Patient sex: M
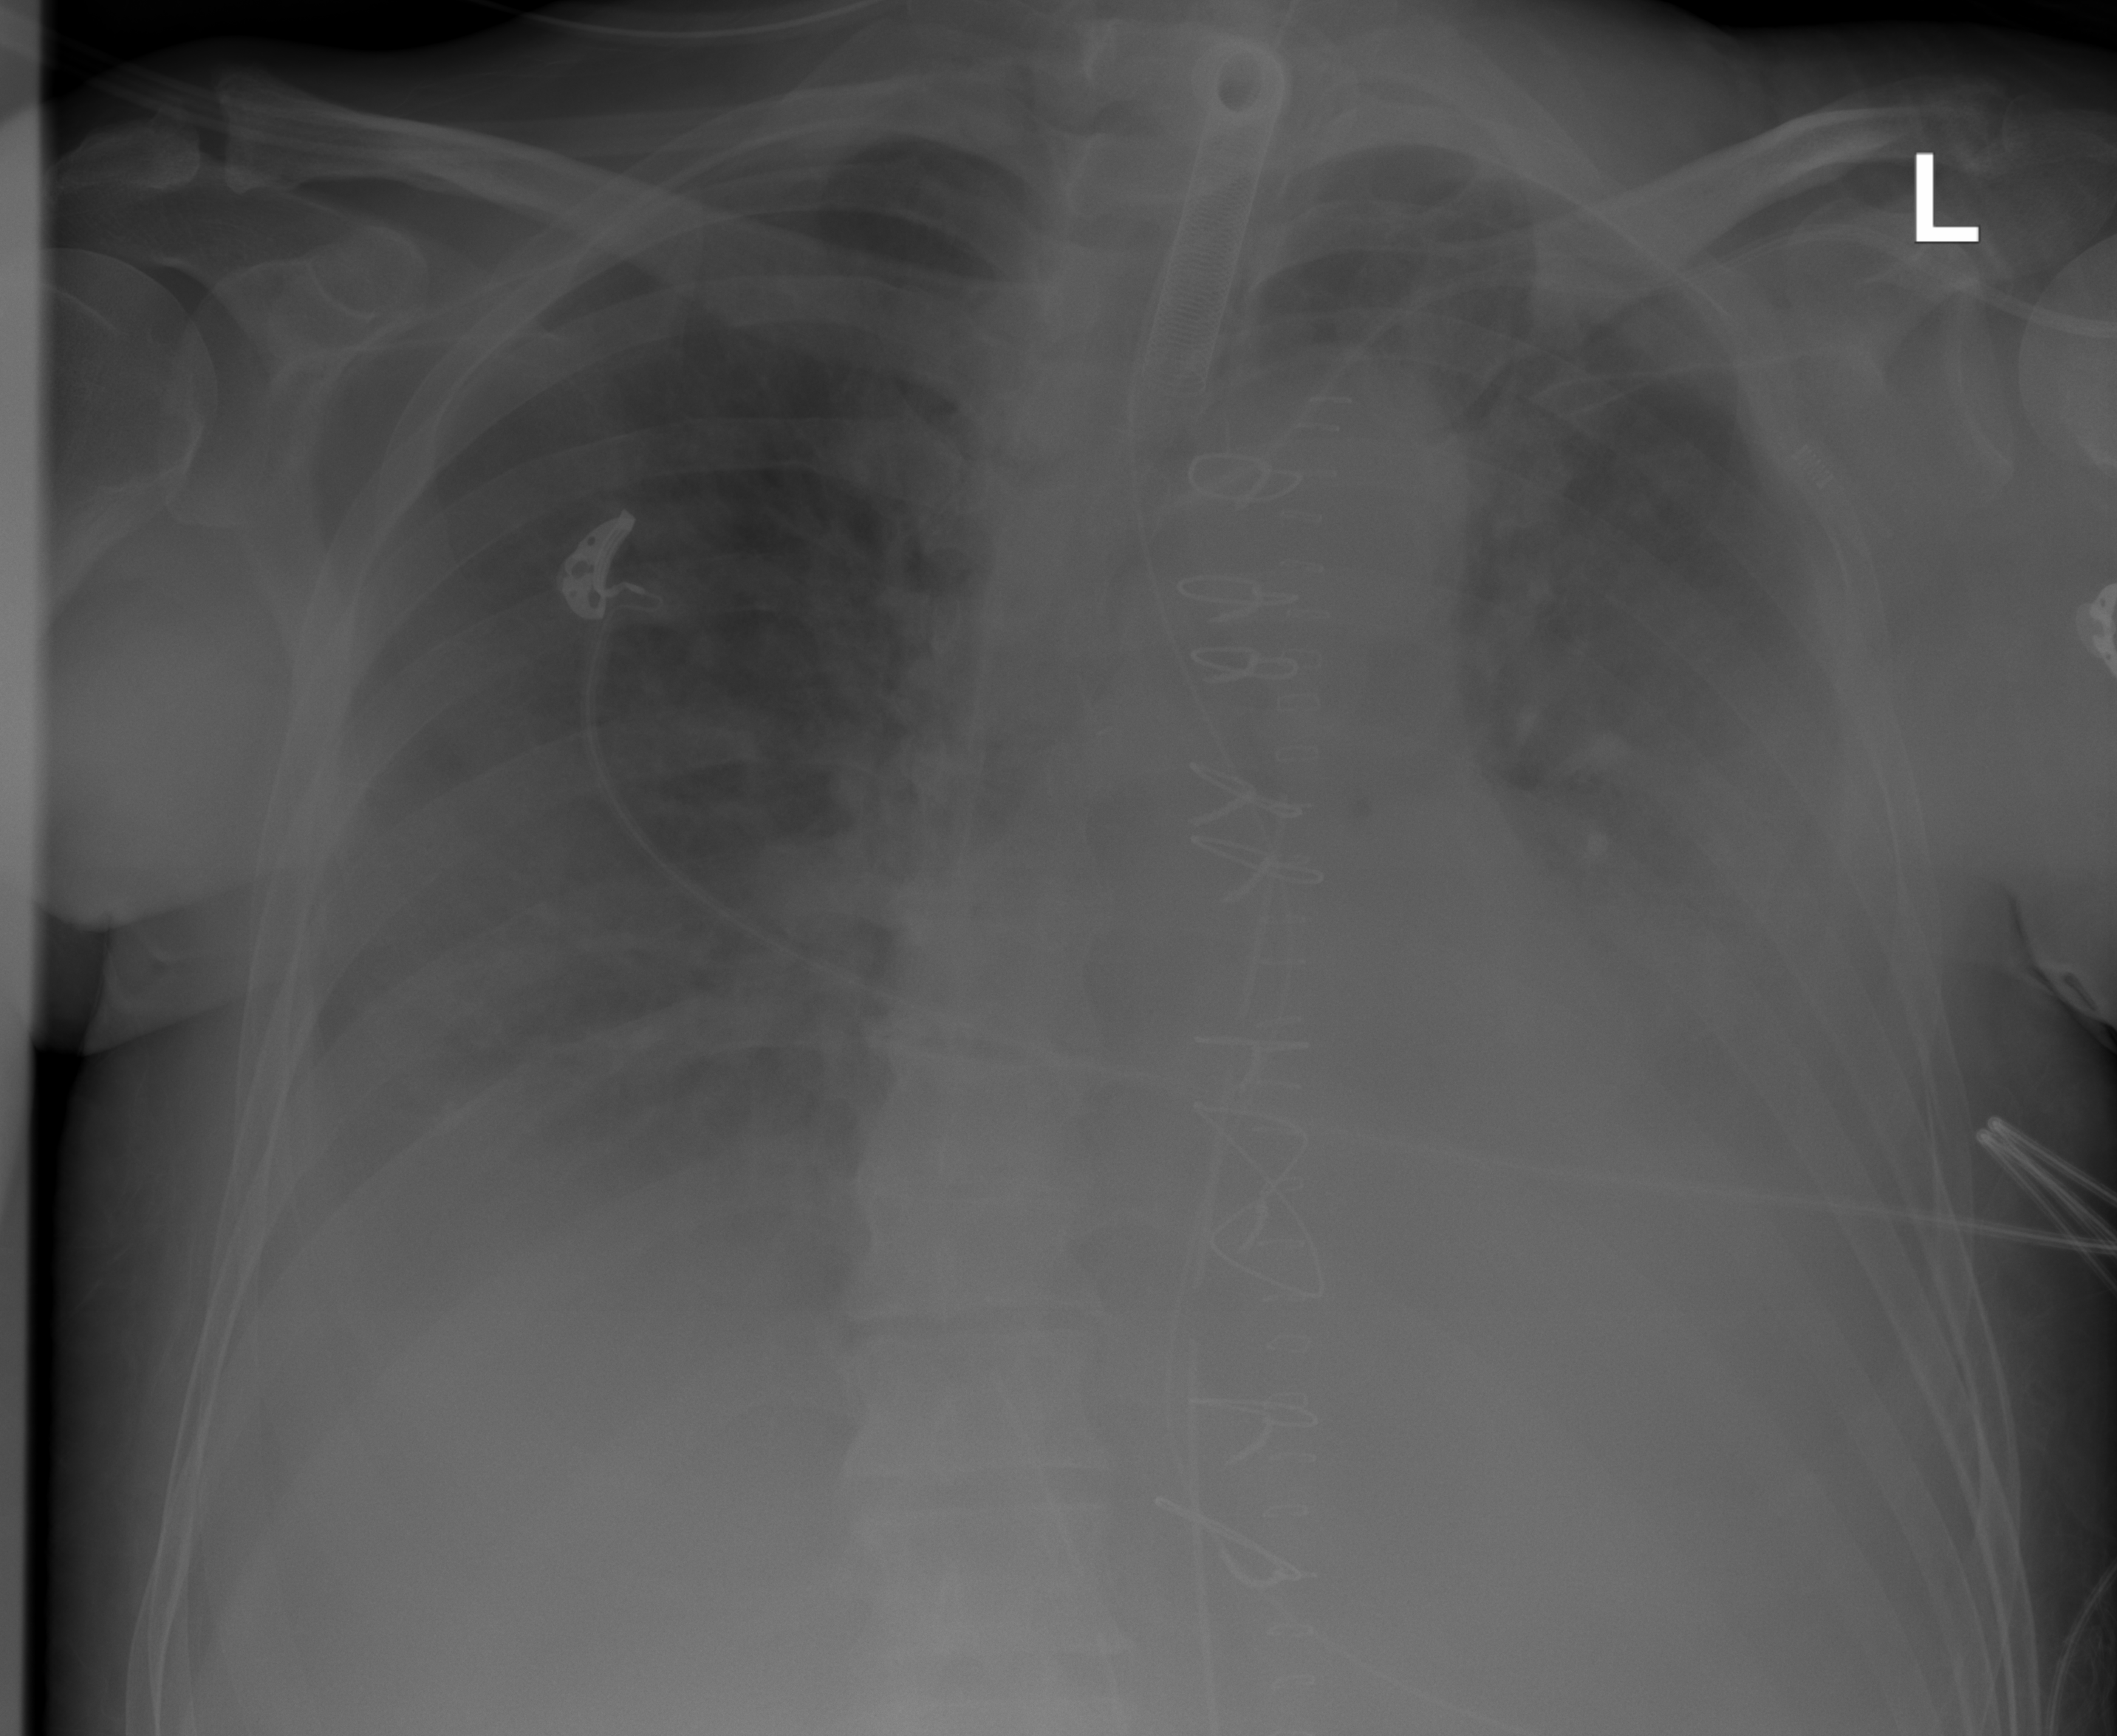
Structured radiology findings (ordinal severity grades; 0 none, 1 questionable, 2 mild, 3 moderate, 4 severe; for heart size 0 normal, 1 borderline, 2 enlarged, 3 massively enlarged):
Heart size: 2
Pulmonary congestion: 2
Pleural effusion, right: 3
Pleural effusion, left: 4
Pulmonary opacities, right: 2
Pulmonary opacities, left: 2
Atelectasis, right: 2
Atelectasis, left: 3